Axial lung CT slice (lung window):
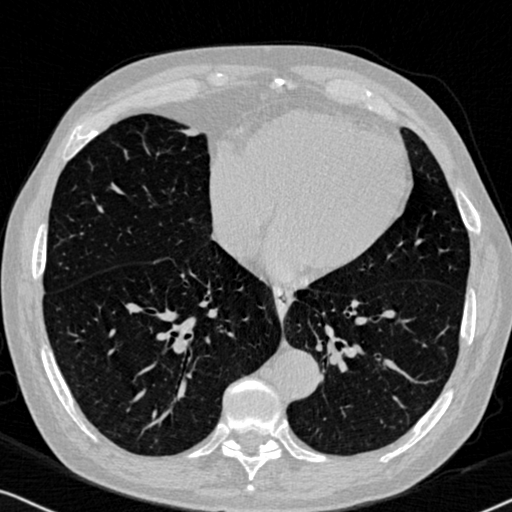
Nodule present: no